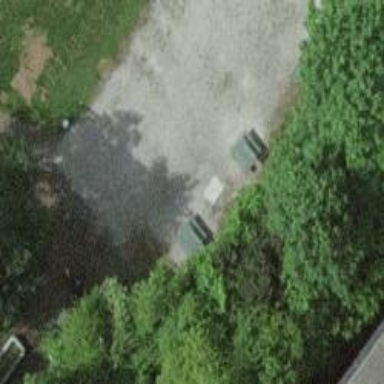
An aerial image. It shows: BBQ amenity.